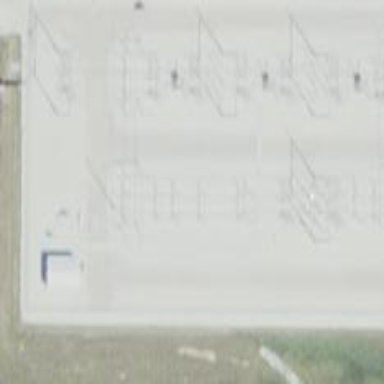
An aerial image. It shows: Outdoor transmission substation.